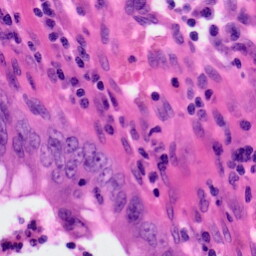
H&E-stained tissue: Colon